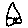
Label: house